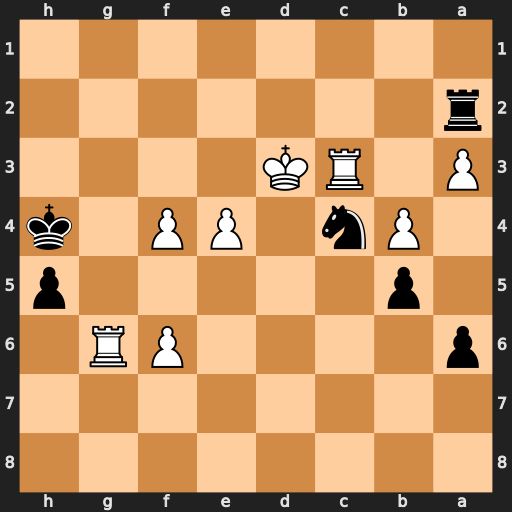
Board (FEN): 8/8/p4PR1/1p5p/1Pn1PP1k/P1RK4/r7/8
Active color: b
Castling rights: -
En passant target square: -
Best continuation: Rd2#